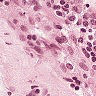
Metastatic tissue present: no